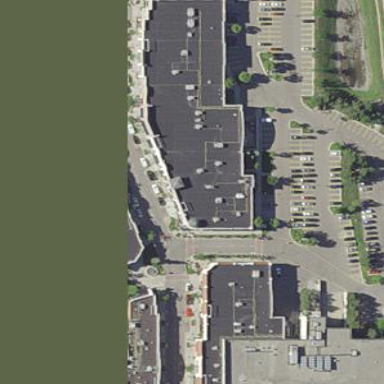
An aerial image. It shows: Mall building.